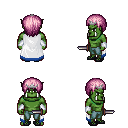
a pixel art fantasy rpg character, male body template, orc, green skin, white trimmed cape, teal pants, pink plain hairstyle, silver tiara, white cloth bracers, ghillies, dagger, four views (front, back, left, right), 2x2 character sprite sheet, small pixel art, hard edges, no anti-aliasing